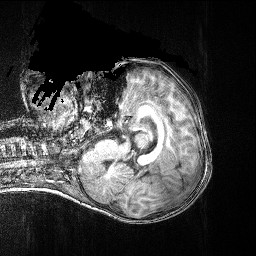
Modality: T1w
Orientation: axial